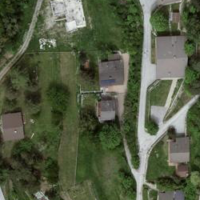
EUNIS habitat code: 55
Species observed at this site:
Arctium lappa
Narcissus pseudonarcissus
Larix decidua
Pinus sylvestris
Campanula rapunculoides
Lapsana communis
Geranium pyrenaicum
Odontites luteus
Hippocrepis comosa
Euphorbia cyparissias
Geranium sanguineum
Chelidonium majus
Crocus vernus
Geum urbanum
Lepidium draba
Cirsium arvense
Corylus avellana
Silene nutans
Ilex aquifolium
Lotus corniculatus
Primula veris
Gentiana verna
Ajuga pyramidalis
Acer campestre
Ajuga reptans
Linaria vulgaris
Echinops sphaerocephalus
Malva moschata
Cerastium tomentosum